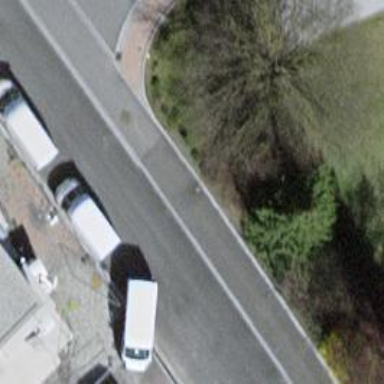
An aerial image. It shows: Public transport stop position.